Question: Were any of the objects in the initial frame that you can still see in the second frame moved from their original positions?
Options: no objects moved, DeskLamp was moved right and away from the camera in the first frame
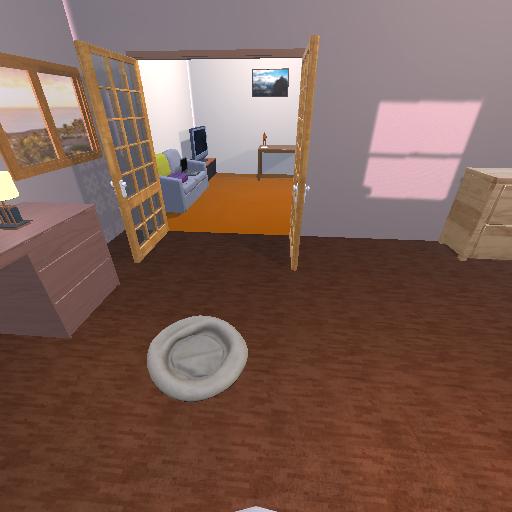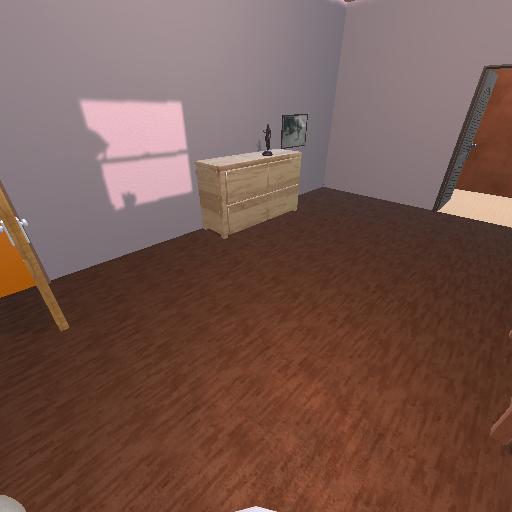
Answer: no objects moved